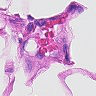
Metastatic tissue present: no